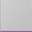
Piece: xx